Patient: sex M, age 65
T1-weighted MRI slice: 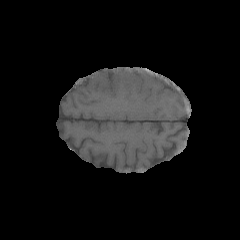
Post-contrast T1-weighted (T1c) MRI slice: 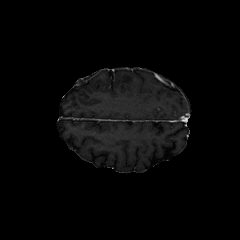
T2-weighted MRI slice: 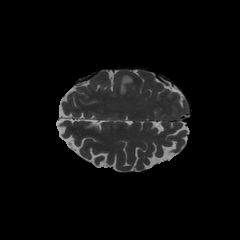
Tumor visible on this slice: yes
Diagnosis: Glioblastoma, IDH-wildtype
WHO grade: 4